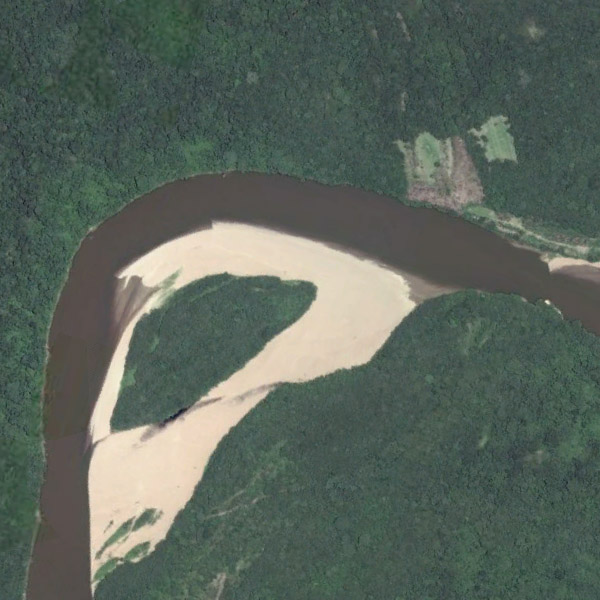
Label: River